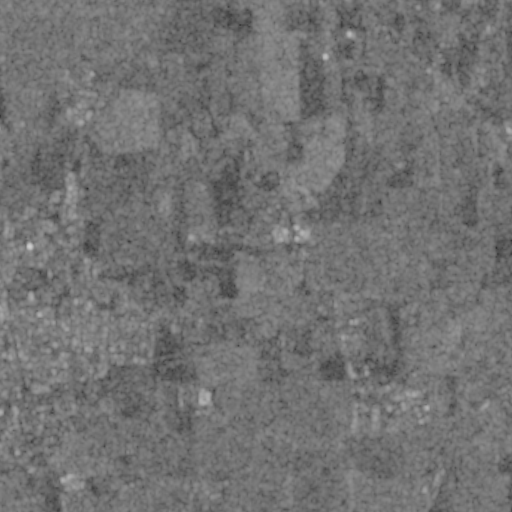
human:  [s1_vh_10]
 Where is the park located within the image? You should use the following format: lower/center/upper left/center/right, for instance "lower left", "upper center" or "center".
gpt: The park is located in the lower left of the image.
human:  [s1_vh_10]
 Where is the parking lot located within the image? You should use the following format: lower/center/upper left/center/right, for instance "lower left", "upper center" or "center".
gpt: The parking lot is located in the lower left of the image.
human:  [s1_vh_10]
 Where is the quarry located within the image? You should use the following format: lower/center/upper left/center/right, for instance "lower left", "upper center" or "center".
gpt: The quarry is located in the center of the image.
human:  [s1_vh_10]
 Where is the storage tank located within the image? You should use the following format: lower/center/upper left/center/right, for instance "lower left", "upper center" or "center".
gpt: The storage tank is located in the upper left of the image.
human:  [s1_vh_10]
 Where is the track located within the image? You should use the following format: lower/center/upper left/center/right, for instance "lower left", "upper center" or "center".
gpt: The track is located in the center left of the image.
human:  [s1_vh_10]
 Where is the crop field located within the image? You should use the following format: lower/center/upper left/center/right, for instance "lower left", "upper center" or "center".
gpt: There is no crop field in the image.

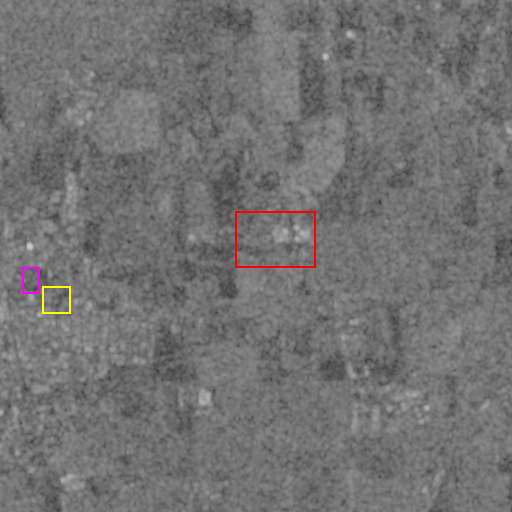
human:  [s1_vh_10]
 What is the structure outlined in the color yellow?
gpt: The structure outlined in yellow is a park.
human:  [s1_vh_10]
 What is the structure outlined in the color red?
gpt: The structure outlined in red is a quarry.
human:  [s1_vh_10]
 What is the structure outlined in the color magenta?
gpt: The structure outlined in magenta is a track.
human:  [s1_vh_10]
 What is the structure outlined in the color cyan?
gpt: There is no cyan outline.